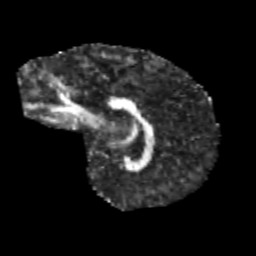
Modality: FA
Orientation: sagittal
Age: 9
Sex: male
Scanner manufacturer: siemens
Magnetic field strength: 3 T
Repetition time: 3.8 s
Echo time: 0.07 s